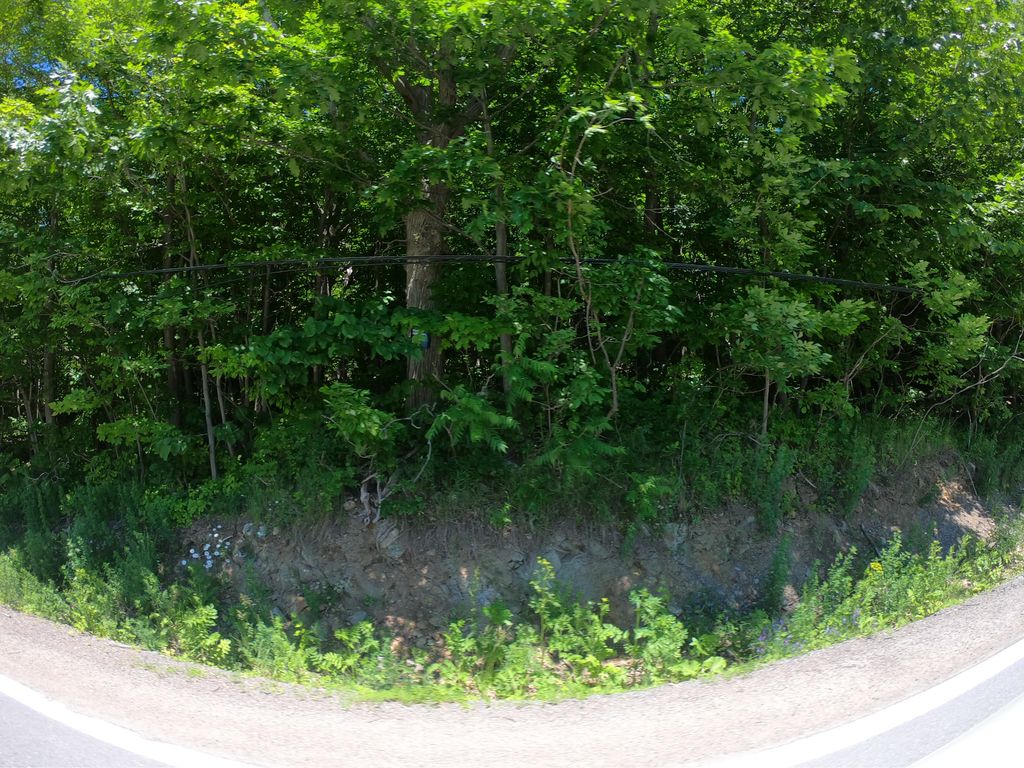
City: ottawa-gatineau